Field crop: maize
Growth stage: 2
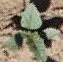
Species: datura